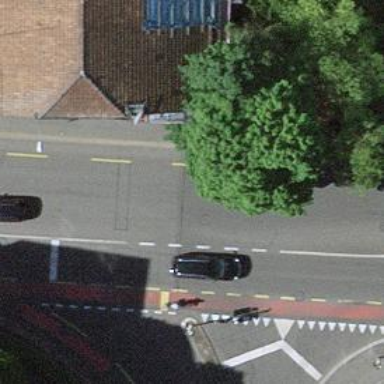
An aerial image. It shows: Primary road with asphalt surface. There are sidewalks on both sides and designated cycle lanes on each side.